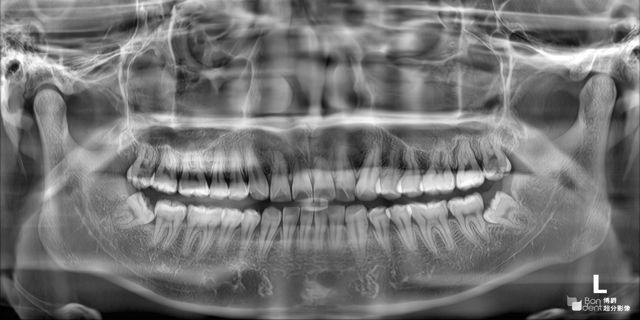
adult